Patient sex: M
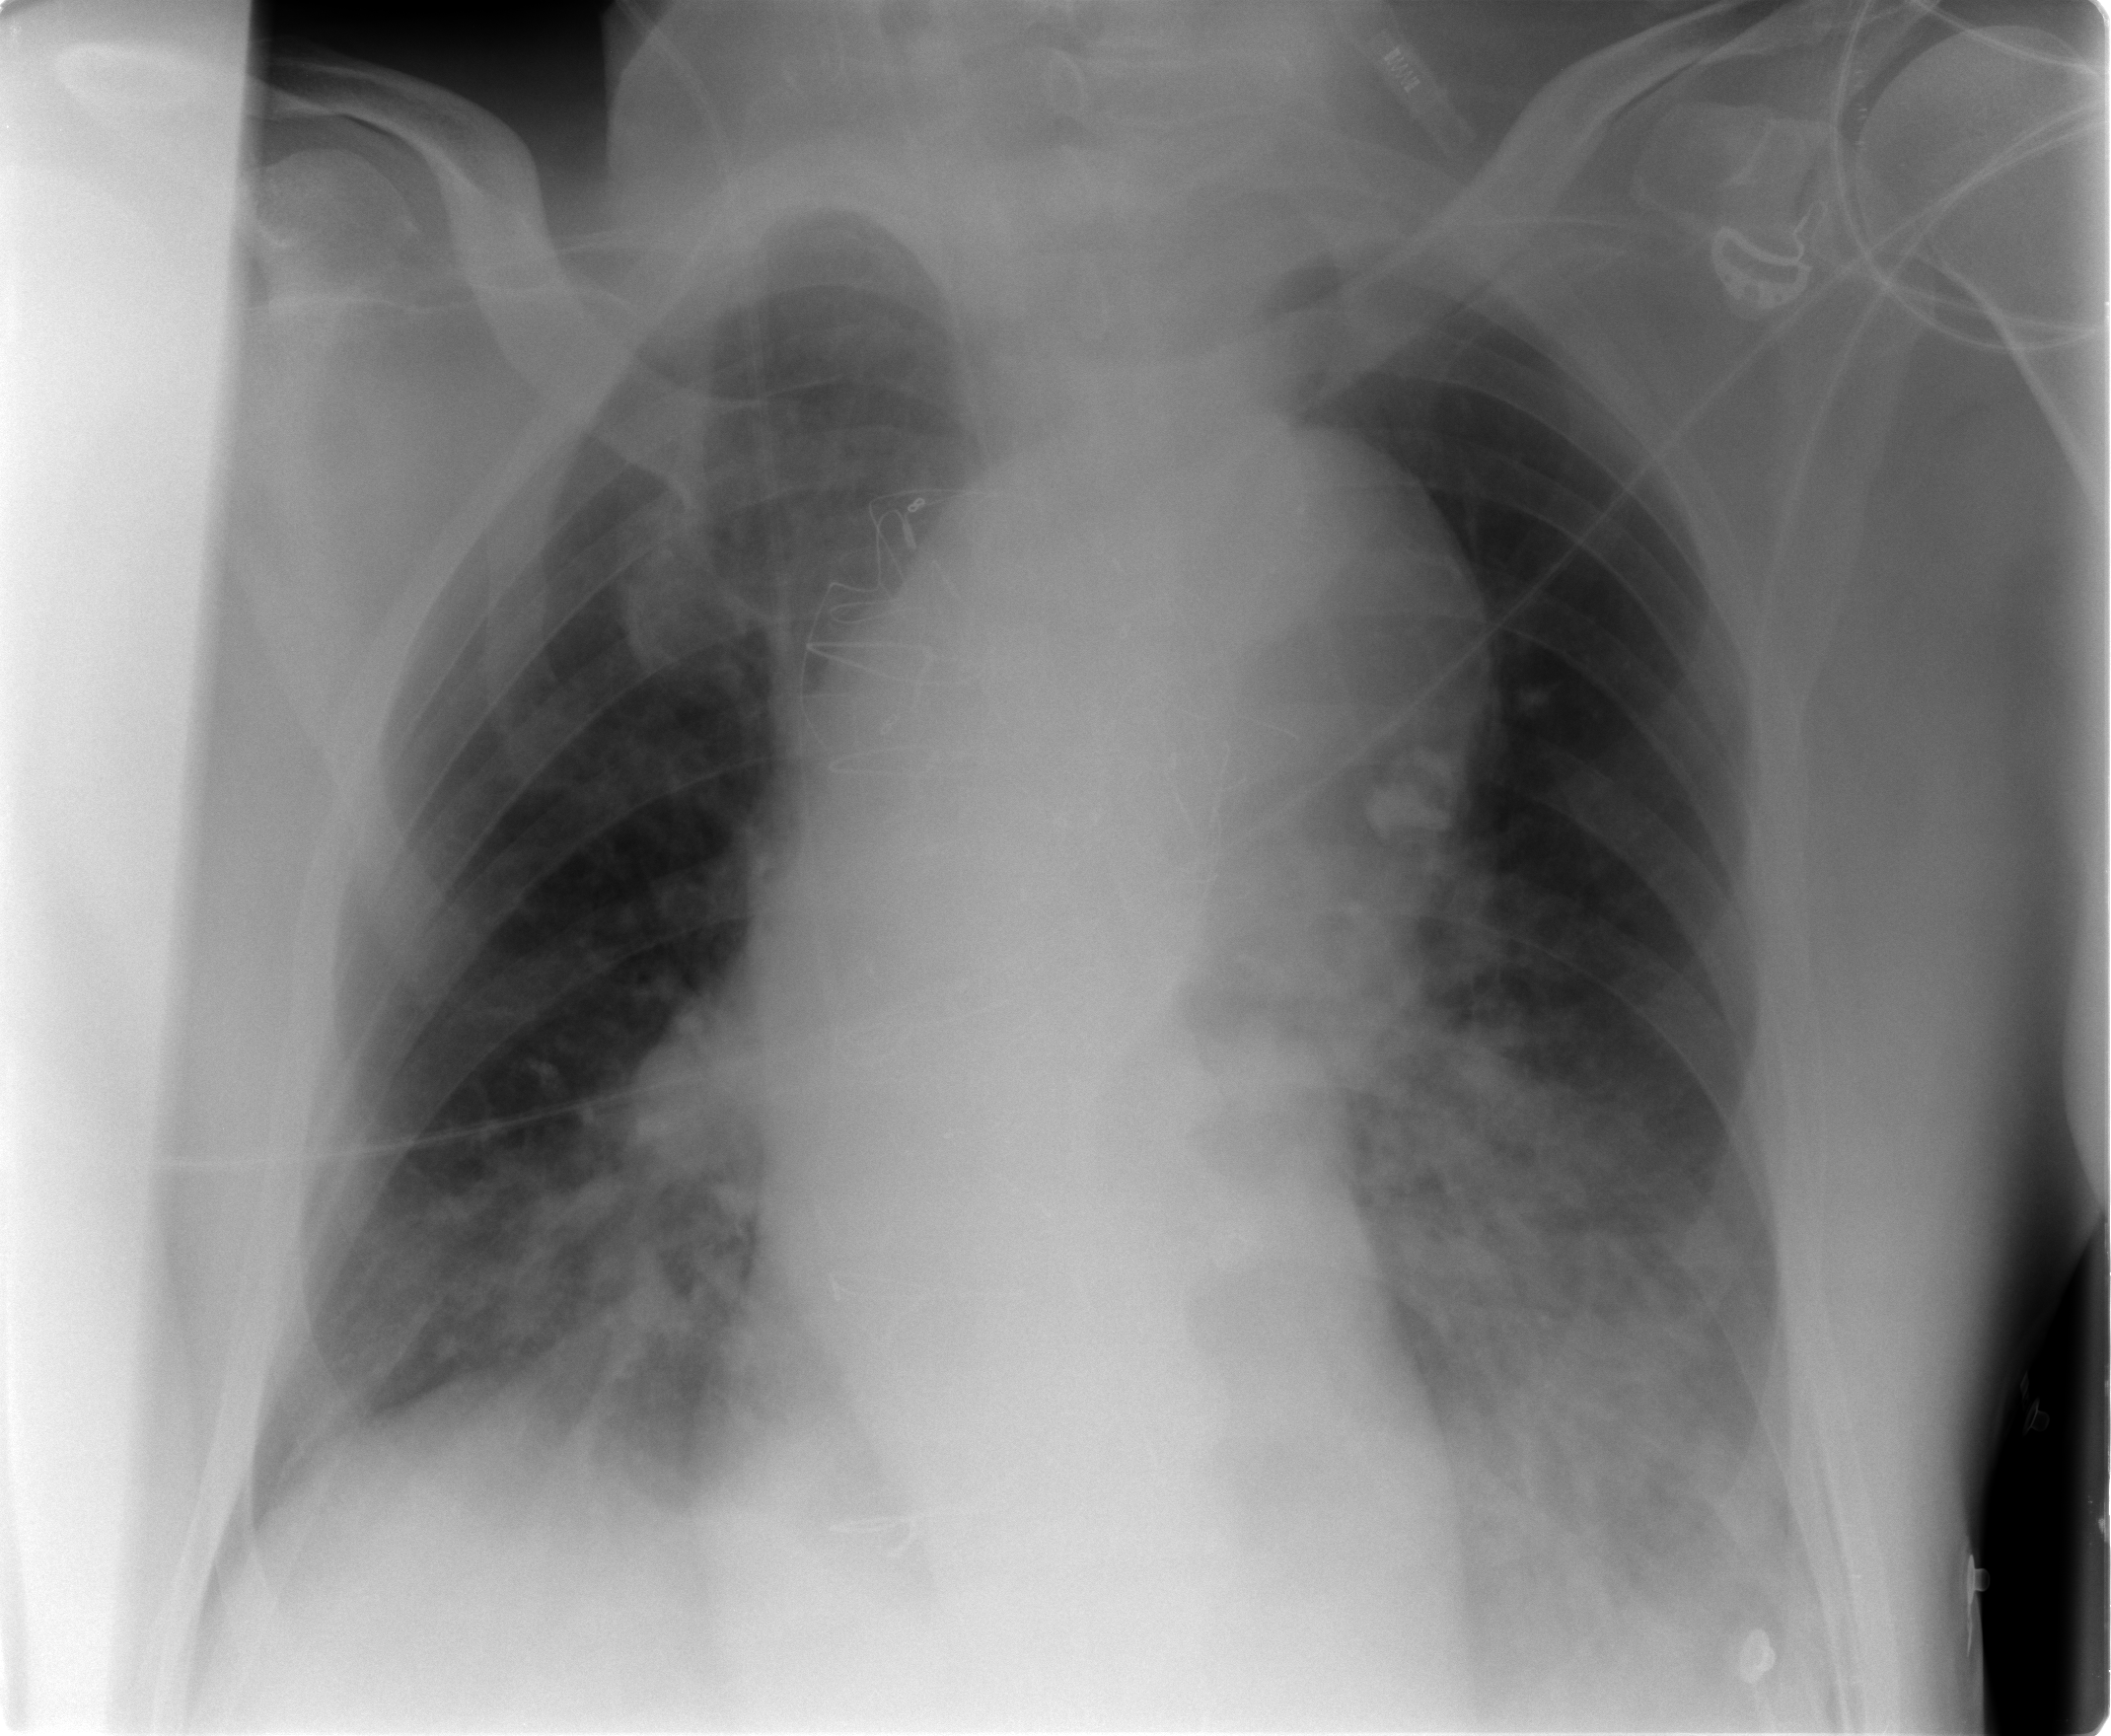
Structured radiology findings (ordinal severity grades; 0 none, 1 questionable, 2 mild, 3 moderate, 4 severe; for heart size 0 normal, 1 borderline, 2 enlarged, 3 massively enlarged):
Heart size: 0
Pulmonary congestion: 2
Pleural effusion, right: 0
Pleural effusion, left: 1
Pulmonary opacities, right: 2
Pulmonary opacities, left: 3
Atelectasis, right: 0
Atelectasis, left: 0